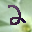
Label: 2